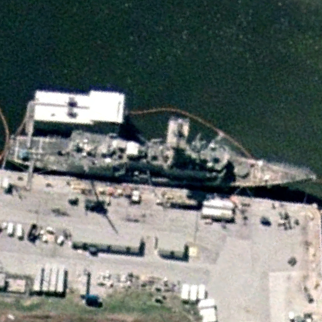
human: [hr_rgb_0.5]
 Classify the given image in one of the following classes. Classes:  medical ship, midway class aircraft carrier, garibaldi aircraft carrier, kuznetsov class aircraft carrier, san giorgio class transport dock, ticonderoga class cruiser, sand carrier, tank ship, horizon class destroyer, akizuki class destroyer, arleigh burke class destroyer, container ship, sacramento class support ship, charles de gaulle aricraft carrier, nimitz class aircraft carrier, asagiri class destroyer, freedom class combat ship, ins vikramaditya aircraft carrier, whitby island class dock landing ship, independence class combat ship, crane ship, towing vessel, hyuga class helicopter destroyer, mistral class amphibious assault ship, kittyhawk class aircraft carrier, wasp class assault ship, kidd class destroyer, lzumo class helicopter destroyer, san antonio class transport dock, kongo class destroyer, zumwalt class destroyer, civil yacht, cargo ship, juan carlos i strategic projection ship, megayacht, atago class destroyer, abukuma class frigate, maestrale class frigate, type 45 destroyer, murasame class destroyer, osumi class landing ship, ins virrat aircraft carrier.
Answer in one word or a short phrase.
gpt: Ticonderoga class cruiser